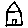
Label: house